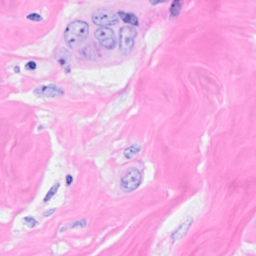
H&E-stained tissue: Breast